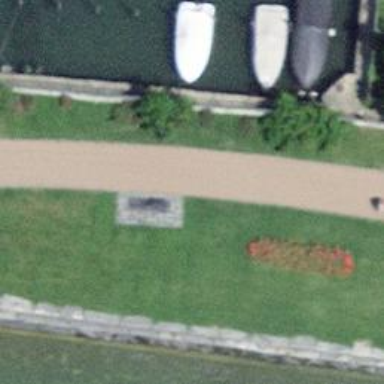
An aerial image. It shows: Bench for seating.